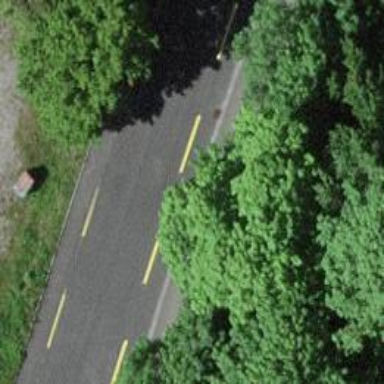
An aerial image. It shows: Unclassified road with cycle lane.